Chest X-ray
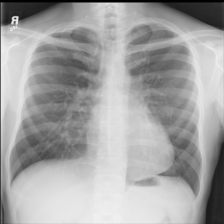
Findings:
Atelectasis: negative
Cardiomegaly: negative
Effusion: negative
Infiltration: negative
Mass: negative
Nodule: negative
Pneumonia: negative
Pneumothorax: negative
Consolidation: negative
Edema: negative
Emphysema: negative
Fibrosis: negative
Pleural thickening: negative
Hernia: negative